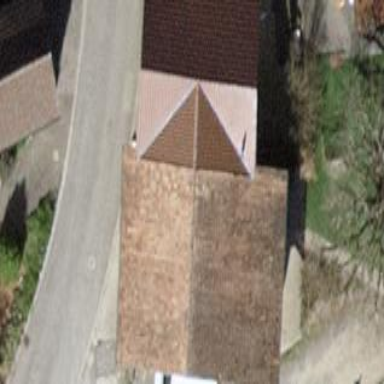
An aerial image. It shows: Farm auxiliary building with gabled roof.